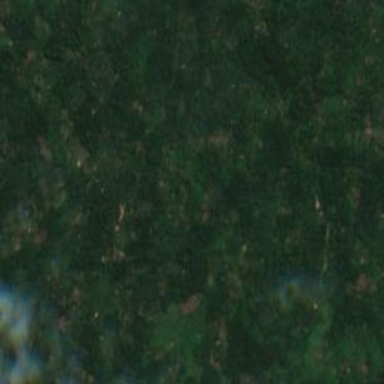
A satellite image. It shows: Beautiful woodland area.